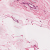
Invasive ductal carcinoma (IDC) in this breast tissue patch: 0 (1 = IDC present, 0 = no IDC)